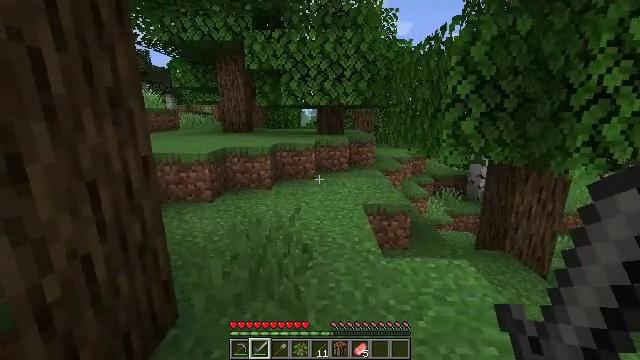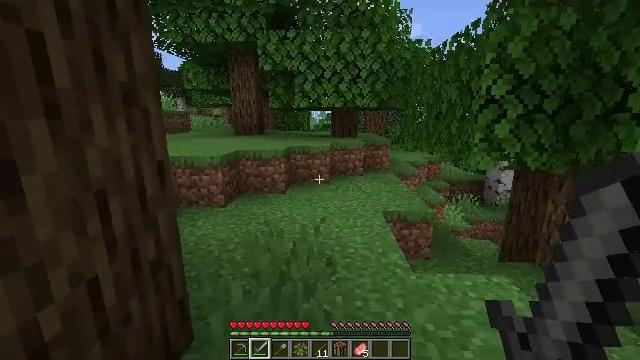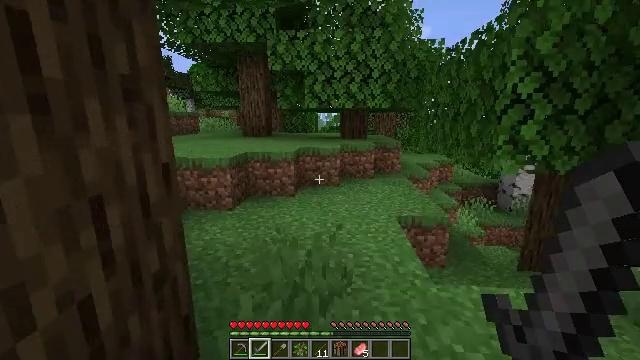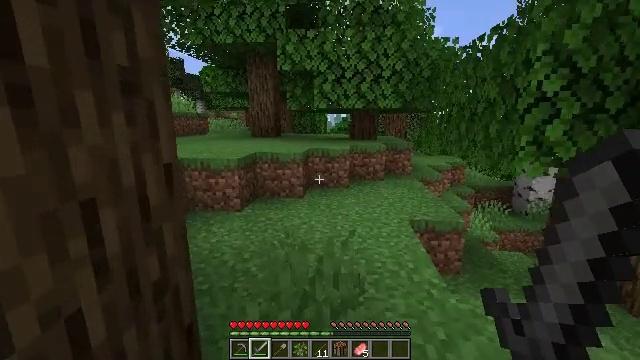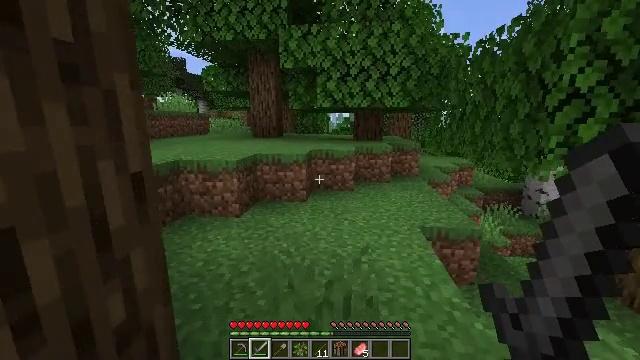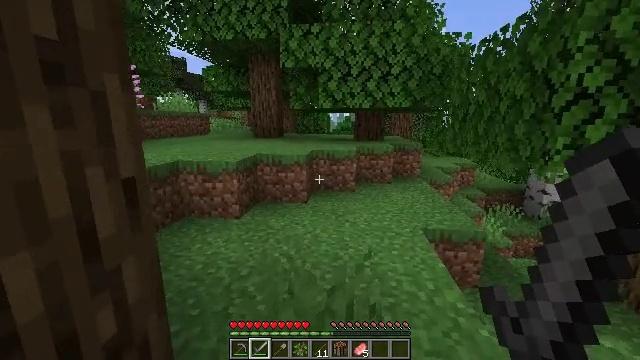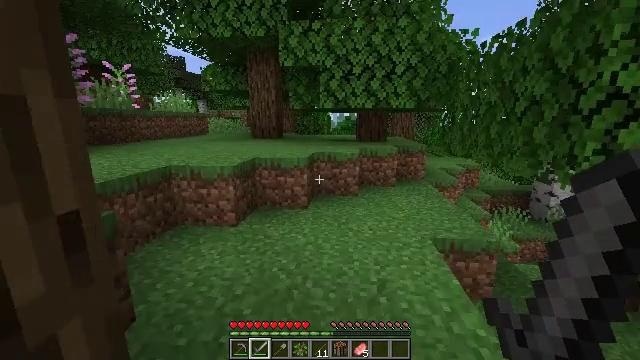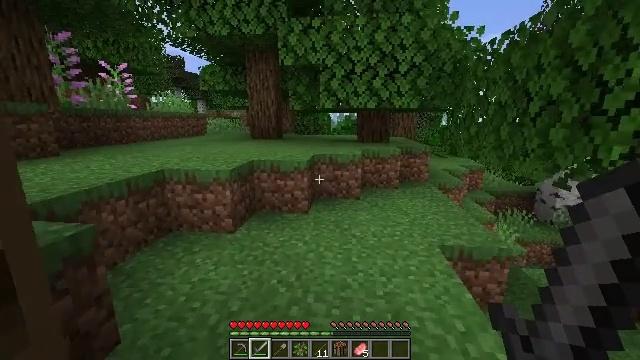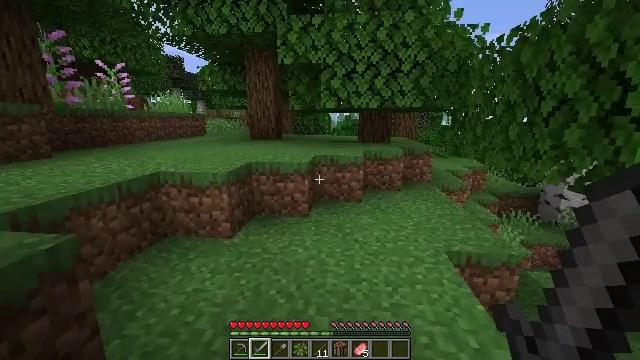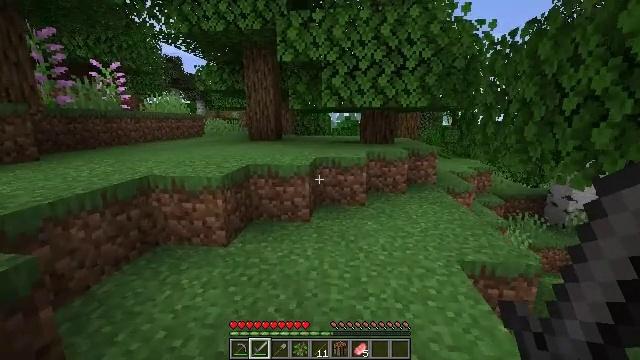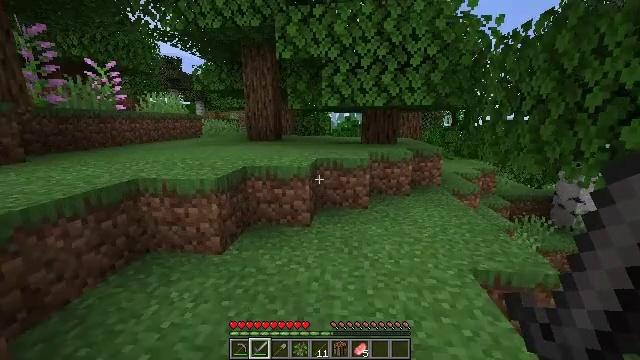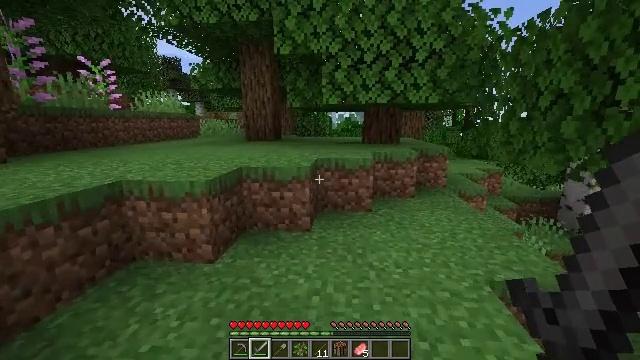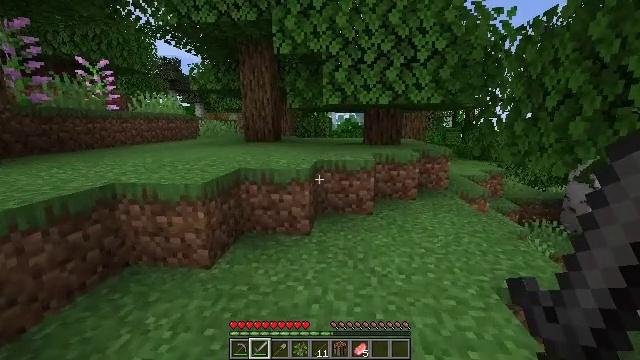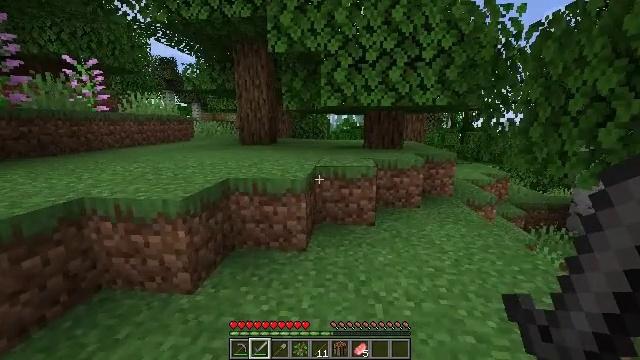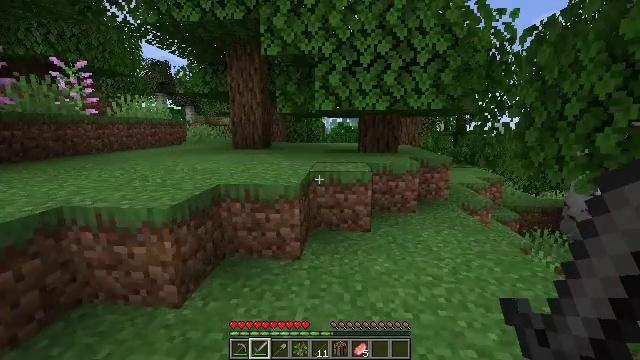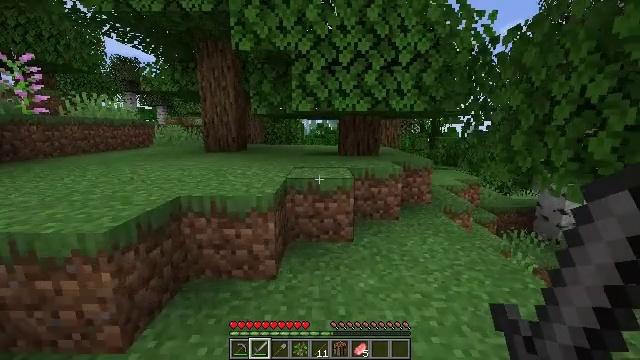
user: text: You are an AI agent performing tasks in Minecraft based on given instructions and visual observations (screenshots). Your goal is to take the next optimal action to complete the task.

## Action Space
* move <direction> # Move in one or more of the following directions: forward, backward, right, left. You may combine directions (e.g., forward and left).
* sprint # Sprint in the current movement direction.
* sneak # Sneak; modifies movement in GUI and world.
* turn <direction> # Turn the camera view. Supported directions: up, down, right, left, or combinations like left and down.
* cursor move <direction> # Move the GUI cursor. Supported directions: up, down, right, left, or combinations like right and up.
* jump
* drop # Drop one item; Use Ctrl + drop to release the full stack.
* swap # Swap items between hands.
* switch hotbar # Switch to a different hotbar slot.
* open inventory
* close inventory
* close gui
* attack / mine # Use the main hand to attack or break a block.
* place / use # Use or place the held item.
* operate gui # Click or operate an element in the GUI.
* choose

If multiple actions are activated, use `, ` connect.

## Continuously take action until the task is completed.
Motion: motion action
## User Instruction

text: Break the bamboo stalk.
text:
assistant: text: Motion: move forward and move left, turn left
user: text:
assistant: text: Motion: move forward, turn left
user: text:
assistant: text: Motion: move forward, turn left
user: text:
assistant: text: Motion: move forward
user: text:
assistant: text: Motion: move forward
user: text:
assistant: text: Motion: move forward
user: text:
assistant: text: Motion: move forward
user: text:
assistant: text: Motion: move forward
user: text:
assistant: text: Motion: move forward
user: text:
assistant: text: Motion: move forward
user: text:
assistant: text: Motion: move forward
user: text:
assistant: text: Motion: move forward
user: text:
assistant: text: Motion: move forward
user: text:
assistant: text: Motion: move forward, turn right
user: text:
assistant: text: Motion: move forward, turn right
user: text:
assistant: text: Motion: move forward, turn right
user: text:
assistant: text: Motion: move forward, turn right
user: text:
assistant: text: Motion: move forward, turn right
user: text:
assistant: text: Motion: move forward, turn right
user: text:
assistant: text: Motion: move forward, turn right
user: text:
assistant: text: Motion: move forward
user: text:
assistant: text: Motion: move forward, turn right
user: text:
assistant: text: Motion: move forward, turn right
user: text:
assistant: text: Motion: move forward, turn right
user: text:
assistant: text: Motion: move forward
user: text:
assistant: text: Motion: move forward
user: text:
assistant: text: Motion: move forward, turn right
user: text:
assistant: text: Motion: move forward
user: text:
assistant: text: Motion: move forward
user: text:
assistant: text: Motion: move forward